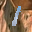
Label: 1